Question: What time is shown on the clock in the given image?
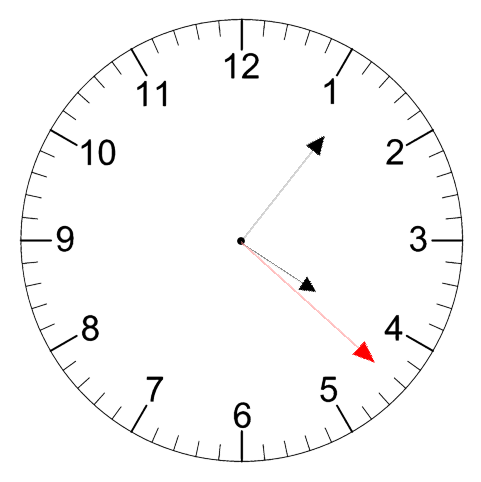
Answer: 04:06:22